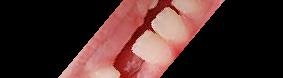
Condition: hypodontia